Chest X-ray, PA view. Patient: 48 years old, sex M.
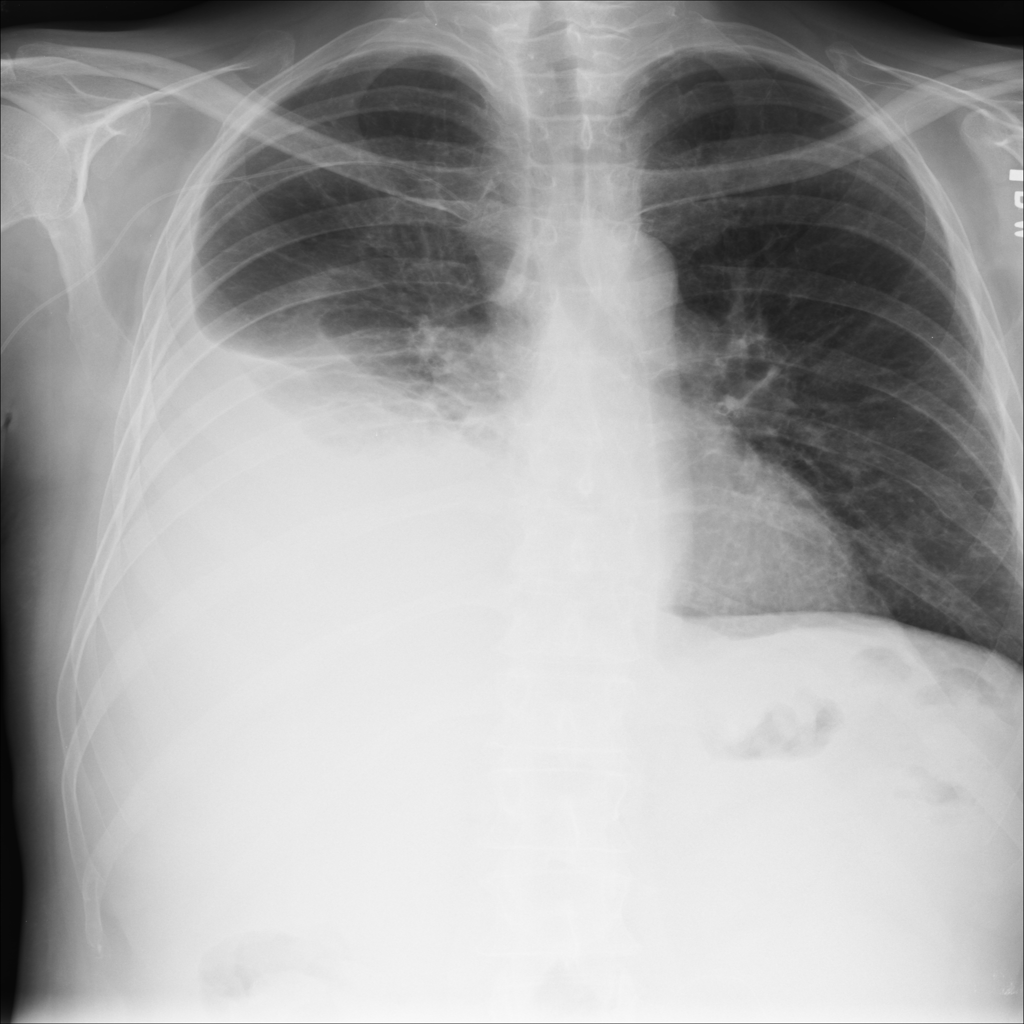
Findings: Effusion